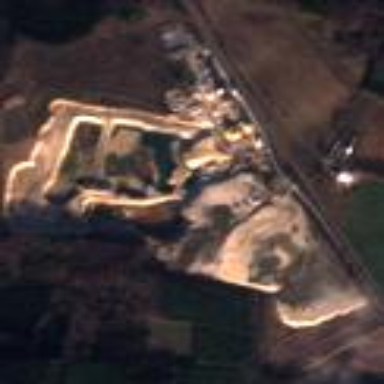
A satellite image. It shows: Quarry area.